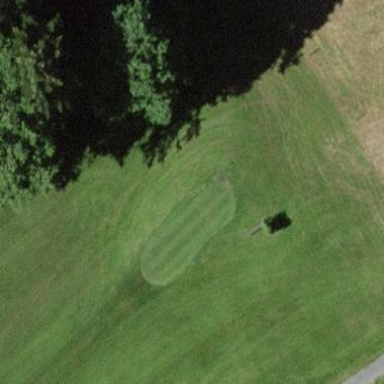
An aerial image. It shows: Golf tee on grassy land.